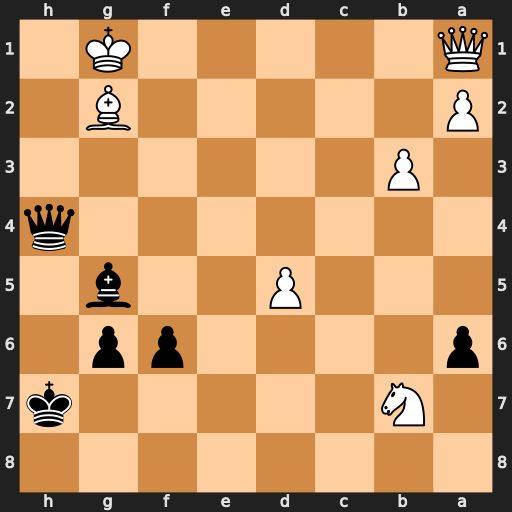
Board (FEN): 8/1N5k/p4pp1/3P2b1/7q/1P6/P5B1/Q5K1
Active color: b
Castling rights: -
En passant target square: -
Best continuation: Be3+ Kf1 Qf2#